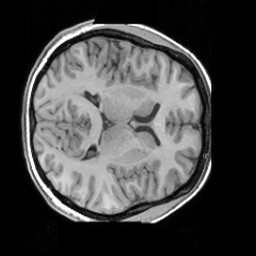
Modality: T1w
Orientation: axial
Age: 28
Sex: female
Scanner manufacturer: siemens
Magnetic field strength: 3 T
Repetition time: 1.63 s
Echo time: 0.00311 s